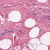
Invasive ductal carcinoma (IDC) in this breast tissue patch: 0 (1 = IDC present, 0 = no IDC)